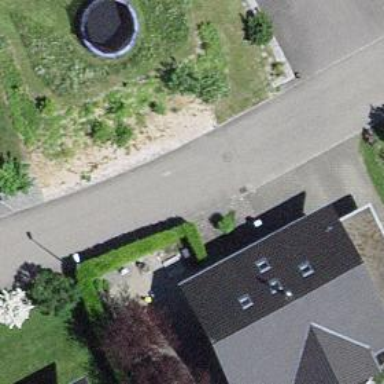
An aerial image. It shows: Detached building.